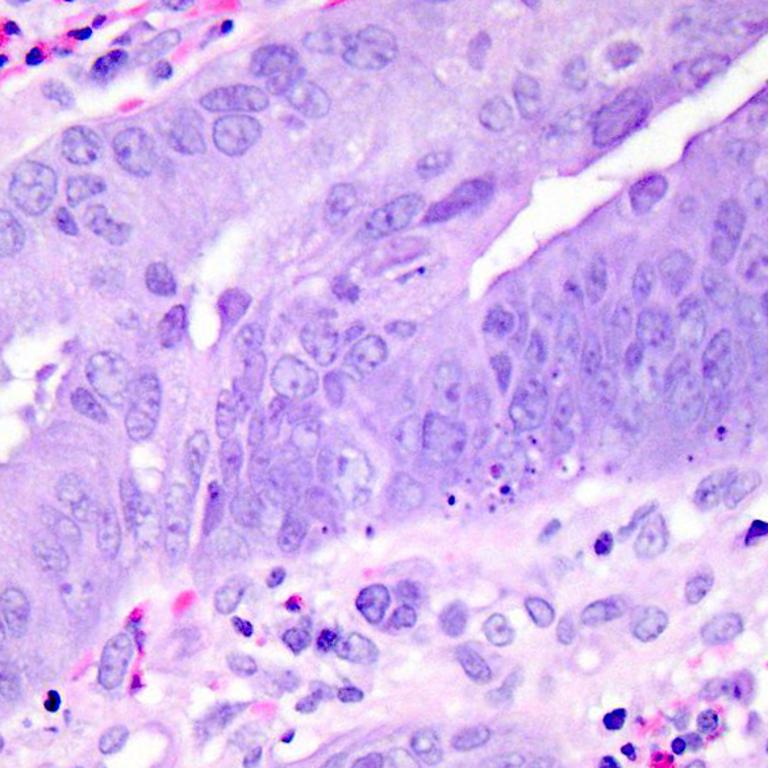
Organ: colon
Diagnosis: adenocarcinomas